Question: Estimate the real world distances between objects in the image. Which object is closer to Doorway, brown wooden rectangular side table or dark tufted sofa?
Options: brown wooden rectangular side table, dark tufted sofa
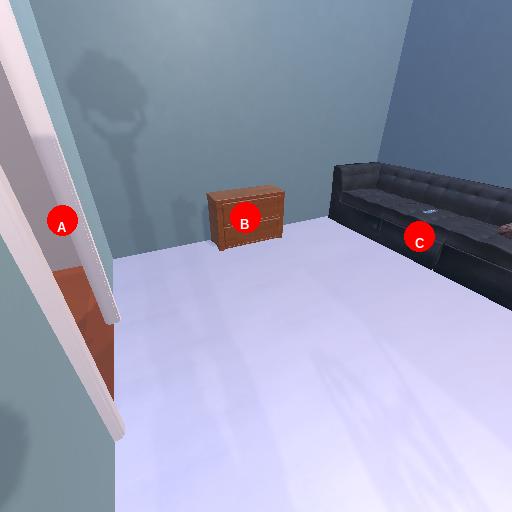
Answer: brown wooden rectangular side table